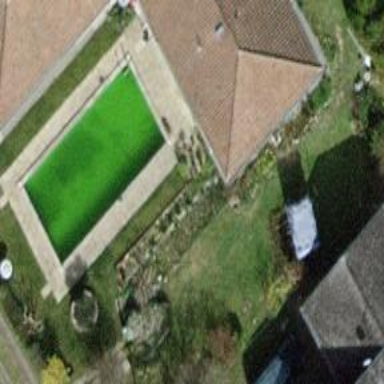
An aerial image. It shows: Swimming pool located in leisure land.